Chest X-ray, AP view. Patient: 43 years old, sex M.
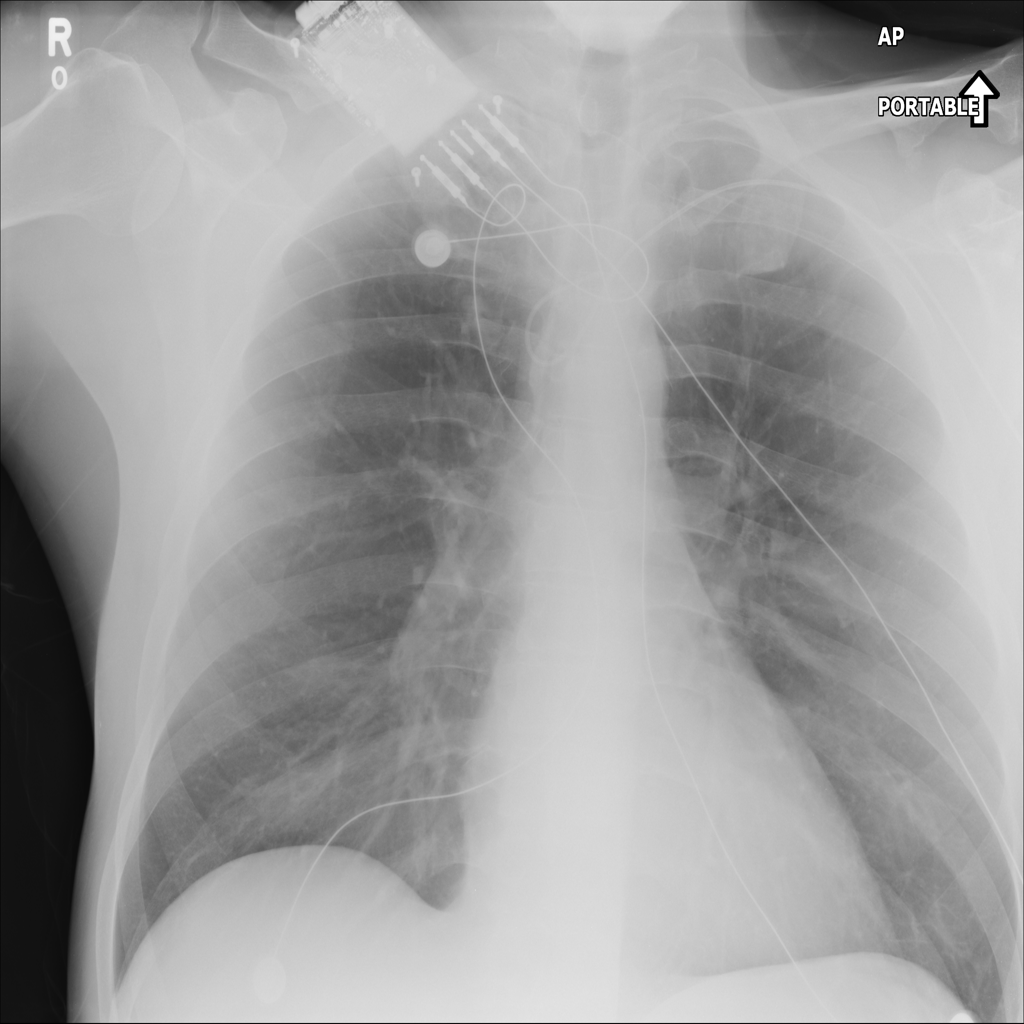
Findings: No Finding